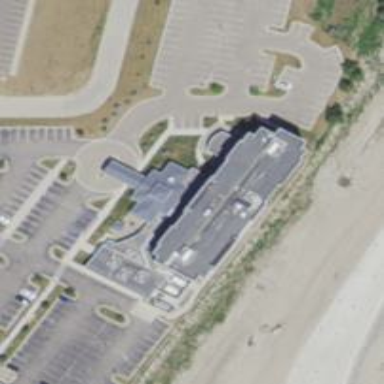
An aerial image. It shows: Hotel building.